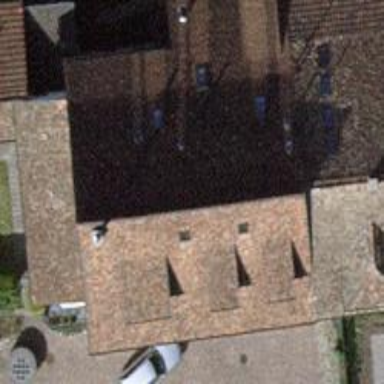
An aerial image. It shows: Terrace building.